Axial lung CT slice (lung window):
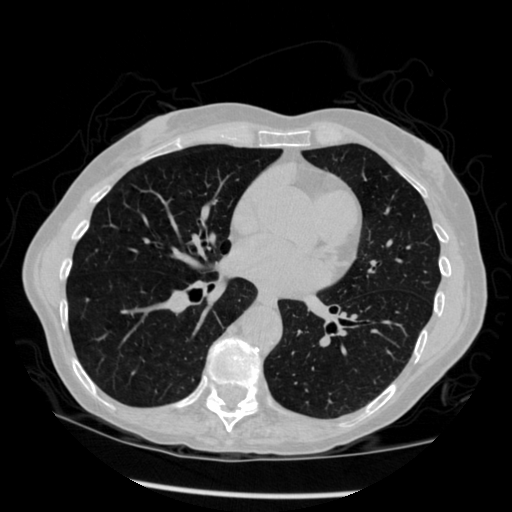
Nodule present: no